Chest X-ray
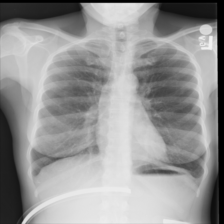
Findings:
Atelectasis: negative
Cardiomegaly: negative
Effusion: negative
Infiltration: negative
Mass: negative
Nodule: negative
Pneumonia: negative
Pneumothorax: negative
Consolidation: negative
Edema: negative
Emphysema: negative
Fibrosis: negative
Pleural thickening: negative
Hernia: negative